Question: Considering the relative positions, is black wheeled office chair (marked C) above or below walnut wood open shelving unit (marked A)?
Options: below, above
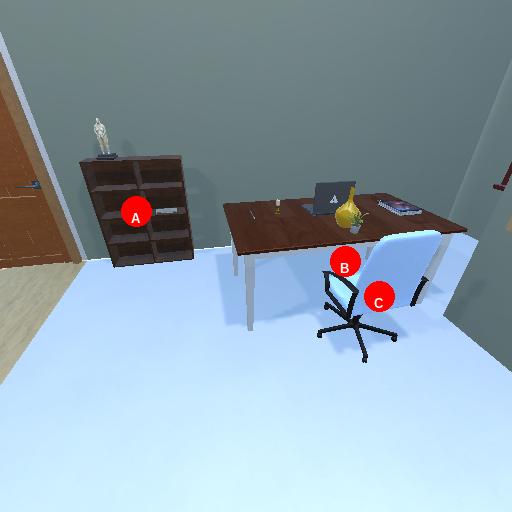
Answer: below